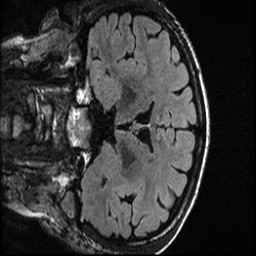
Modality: T1w
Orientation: coronal
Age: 21
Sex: female